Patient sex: F
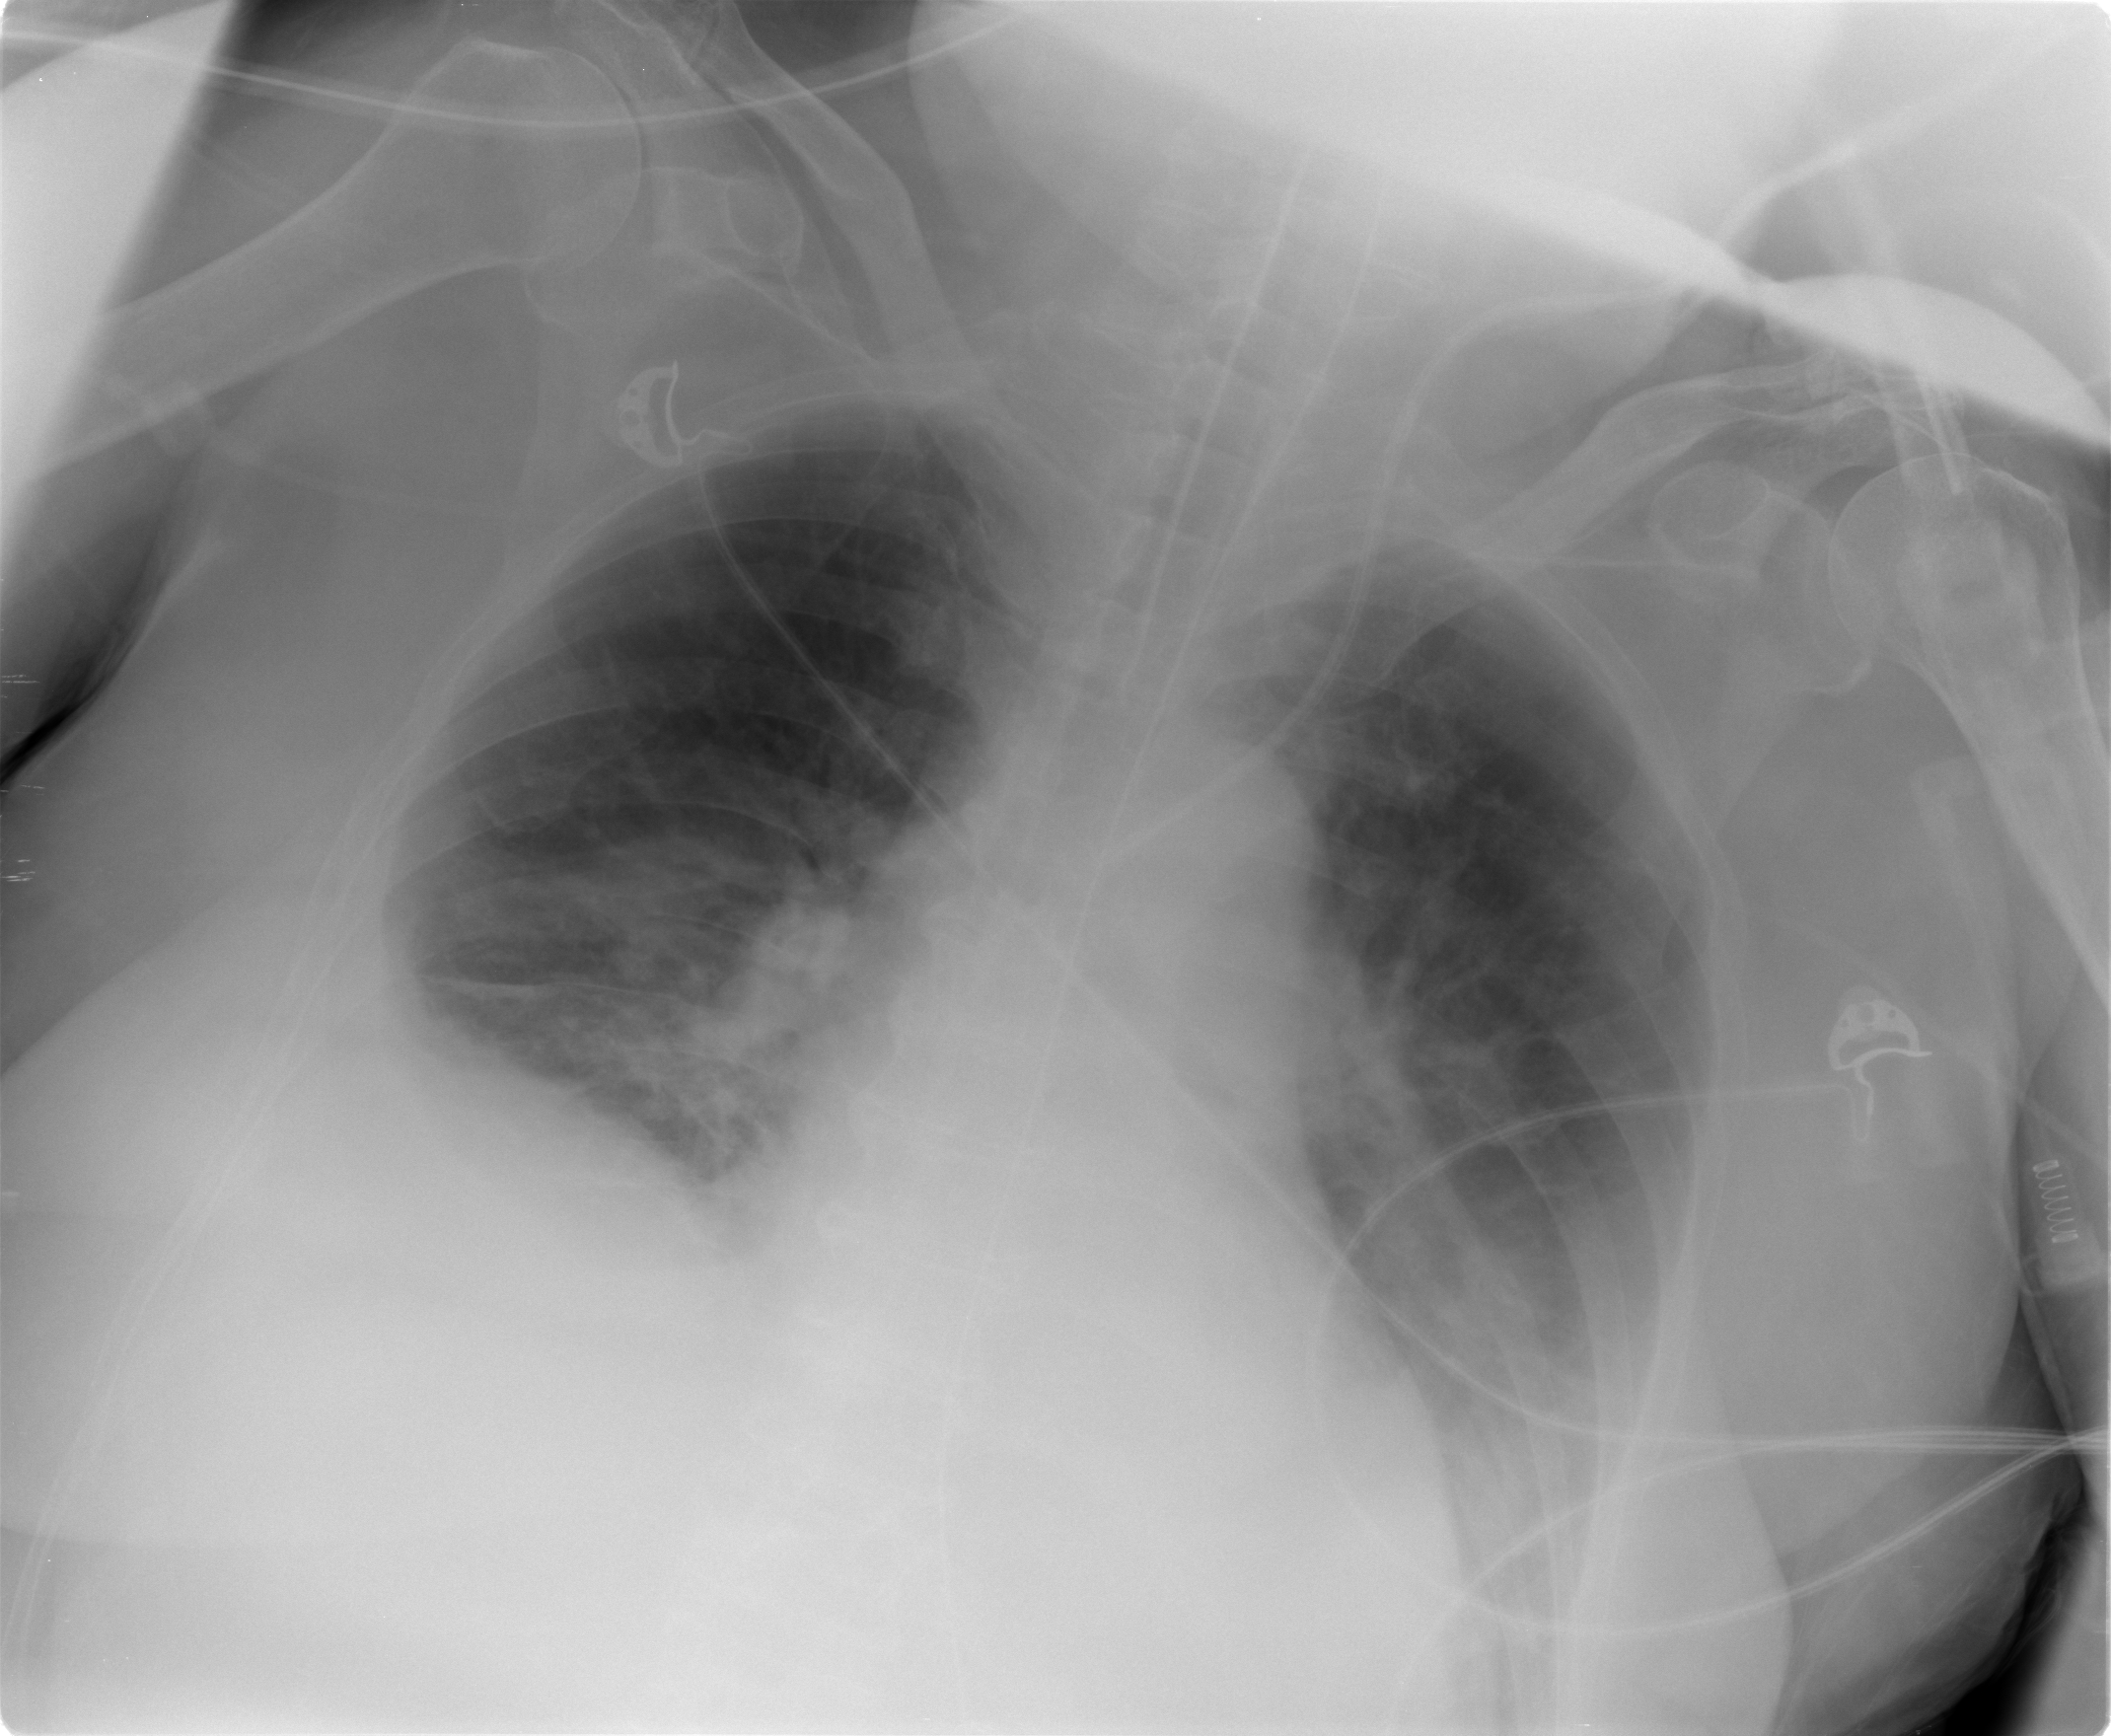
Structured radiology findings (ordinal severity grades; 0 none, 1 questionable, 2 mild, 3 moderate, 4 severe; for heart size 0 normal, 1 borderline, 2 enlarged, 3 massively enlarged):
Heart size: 0
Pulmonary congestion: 3
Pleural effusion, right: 3
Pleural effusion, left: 2
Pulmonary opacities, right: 2
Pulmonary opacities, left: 2
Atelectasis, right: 2
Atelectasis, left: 2